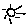
Label: sun